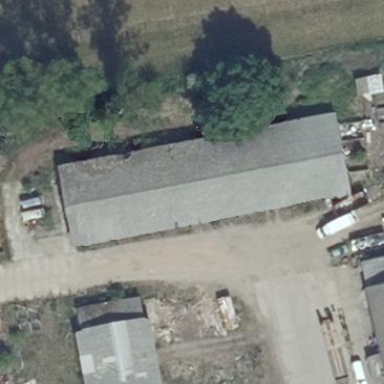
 oriented along the structure. The roof is painted grey."